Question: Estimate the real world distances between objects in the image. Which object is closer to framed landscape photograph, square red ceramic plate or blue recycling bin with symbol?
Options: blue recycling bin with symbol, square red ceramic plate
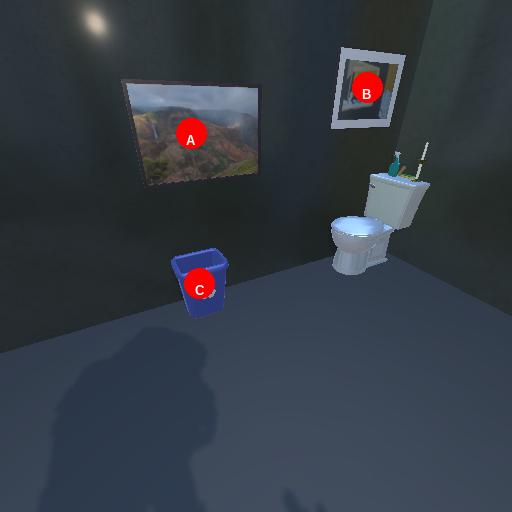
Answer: blue recycling bin with symbol